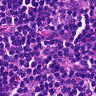
Metastatic tissue present: no